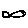
Label: fish